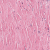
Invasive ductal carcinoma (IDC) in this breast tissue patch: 0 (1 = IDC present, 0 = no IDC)